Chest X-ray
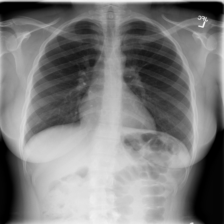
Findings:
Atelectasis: negative
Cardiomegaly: negative
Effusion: negative
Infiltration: negative
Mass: negative
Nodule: negative
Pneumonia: negative
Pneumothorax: negative
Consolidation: negative
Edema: negative
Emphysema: negative
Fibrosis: negative
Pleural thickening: negative
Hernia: negative